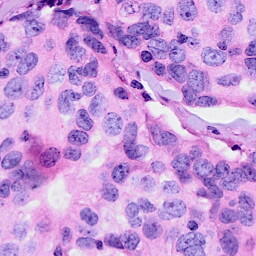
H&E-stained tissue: Breast